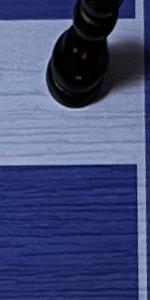
Label: Empty